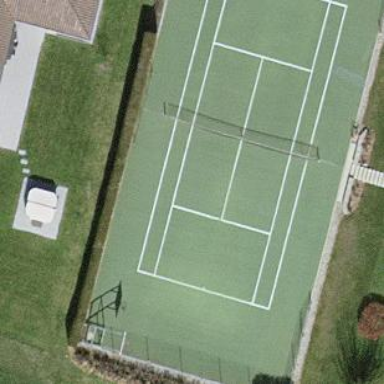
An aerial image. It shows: Tennis court on pitch.